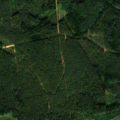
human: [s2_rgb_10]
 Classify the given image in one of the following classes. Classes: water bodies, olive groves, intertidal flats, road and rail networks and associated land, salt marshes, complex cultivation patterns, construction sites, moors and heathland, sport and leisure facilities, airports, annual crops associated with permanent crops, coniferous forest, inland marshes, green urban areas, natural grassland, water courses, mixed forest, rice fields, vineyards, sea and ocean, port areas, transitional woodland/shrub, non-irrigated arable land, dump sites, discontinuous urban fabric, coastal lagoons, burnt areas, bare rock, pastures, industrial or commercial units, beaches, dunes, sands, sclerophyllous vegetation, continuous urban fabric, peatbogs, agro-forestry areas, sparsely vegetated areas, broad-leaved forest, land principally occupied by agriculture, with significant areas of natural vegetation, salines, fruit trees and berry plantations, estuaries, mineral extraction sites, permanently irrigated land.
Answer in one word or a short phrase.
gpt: coniferous forest, mixed forest, transitional woodland/shrub